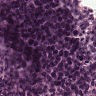
Metastatic tissue present: no